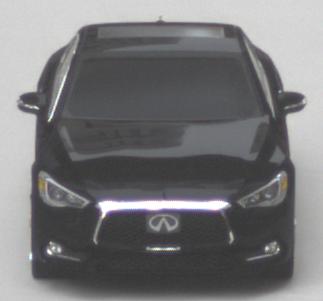
Make: Infiniti
Model: Q60 2.0t
Detailed model: Q60 (V37)
Model produced from: 2016/10
Model produced until: 2018/08
Doors: 2
Color: black
Road condition: dry road
Daytime: midday
Contrast: low contrast